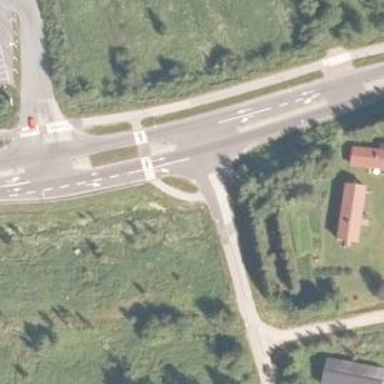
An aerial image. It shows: Asphalt cycleway with uncontrolled zebra crossing. Crossing island is present on the cycleway.